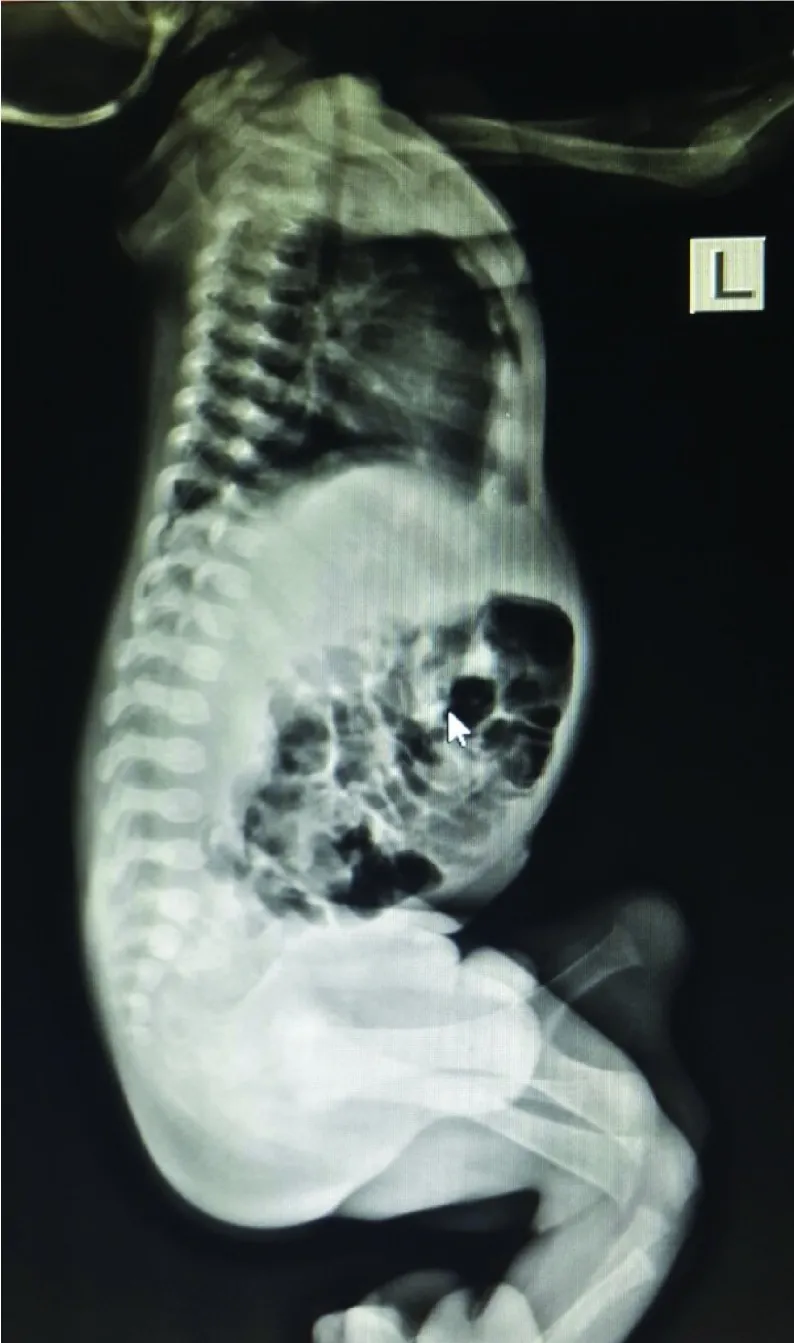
X-ray showing caudal (sacrococcygeal) agenesis.
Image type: radiology (x_ray)